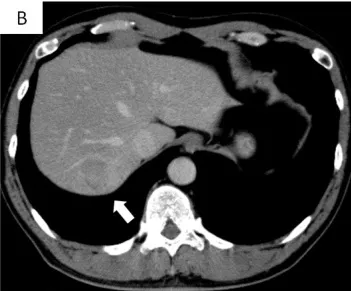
Followed by a washout in the late phase. On contrast-enhanced computed tomography (arrow).
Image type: radiology (ct)